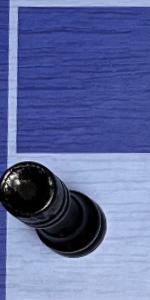
Label: Rook_Black